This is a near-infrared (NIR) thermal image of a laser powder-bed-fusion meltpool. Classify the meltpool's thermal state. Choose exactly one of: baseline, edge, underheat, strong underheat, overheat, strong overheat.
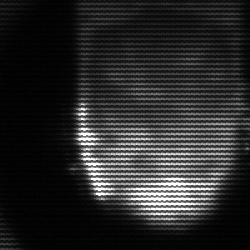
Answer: baseline